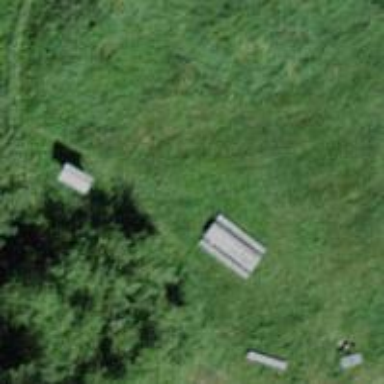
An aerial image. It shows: Picnic table located in leisure land area.